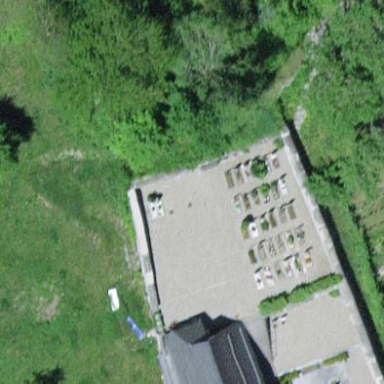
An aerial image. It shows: Cemetery.